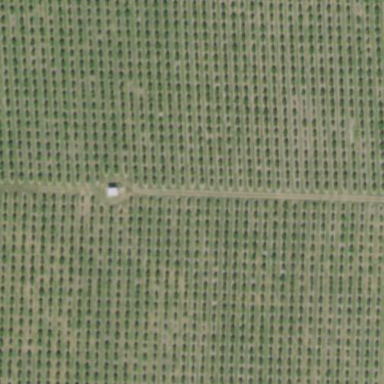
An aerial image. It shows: Orchard.